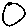
Label: circle